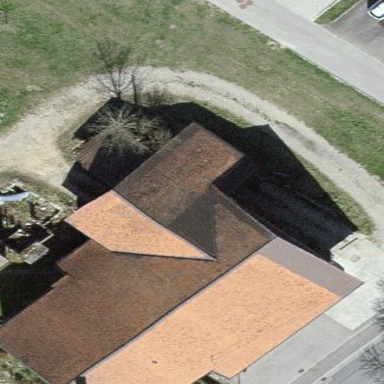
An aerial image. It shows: Farm building.